Field crop: tomato
Growth stage: 1
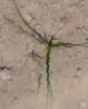
Species: cyperus